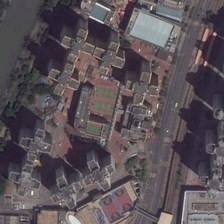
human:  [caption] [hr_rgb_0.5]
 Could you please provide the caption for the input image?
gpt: many buildings are in a school near a road .

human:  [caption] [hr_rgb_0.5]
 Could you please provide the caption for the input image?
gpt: many buildings are in a school near a road .

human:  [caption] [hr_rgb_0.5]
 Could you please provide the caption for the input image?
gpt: many buildings are in a school near a road .

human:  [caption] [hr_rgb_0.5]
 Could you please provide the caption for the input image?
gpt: many buildings are in a school near a road .

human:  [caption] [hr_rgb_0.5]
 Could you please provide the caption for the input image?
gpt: many buildings are in a school near a road .